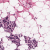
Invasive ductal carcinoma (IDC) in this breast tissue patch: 0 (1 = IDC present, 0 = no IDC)